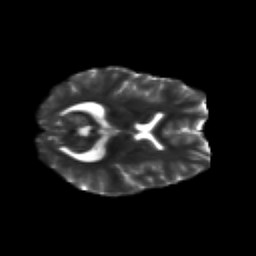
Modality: T2w
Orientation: axial
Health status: healthy
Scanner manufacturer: siemens
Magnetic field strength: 3 T
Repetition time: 12 s
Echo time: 0.092 s